Question: I tried to use the android support library v7 to add an action bar to my activity my extending tht actionbar activity.
A blank fragment has been also built to make a tab.
However, the content of the fragment is overlapping the action bar.
How can I fix it?

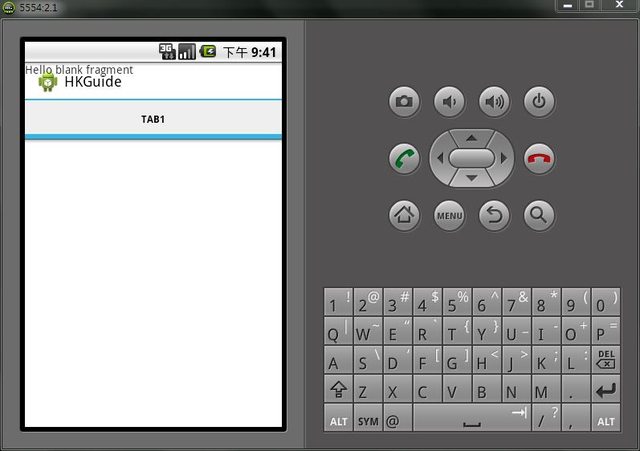
Answer: I read it here <URL>
I am sure it will help you :
For pre ICS devices you must use:
'''
R.id.action_bar_activity_content
'''
instead of
'''
android.R.id.content
'''
R.id.action_bar_activity_content is a new id used in layout for displaying app content, it would appear that it replace android.R.id.content when you use support v7 appcompat ActionBarActivity.
You can use this code to retrieve the correct id of the activity content :
'''
public static int getContentViewCompat() {
return Build.VERSION.SDK_INT >= Build.VERSION_CODES.ICE_CREAM_SANDWICH ?
android.R.id.content : R.id.action_bar_activity_content;
}
'''